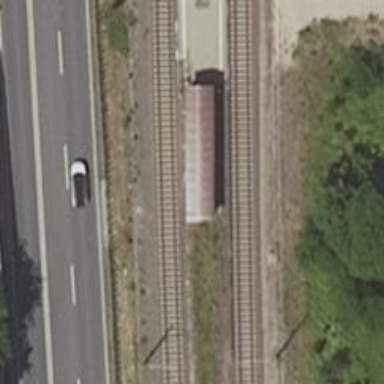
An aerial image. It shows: Close-up of railway platform edge.